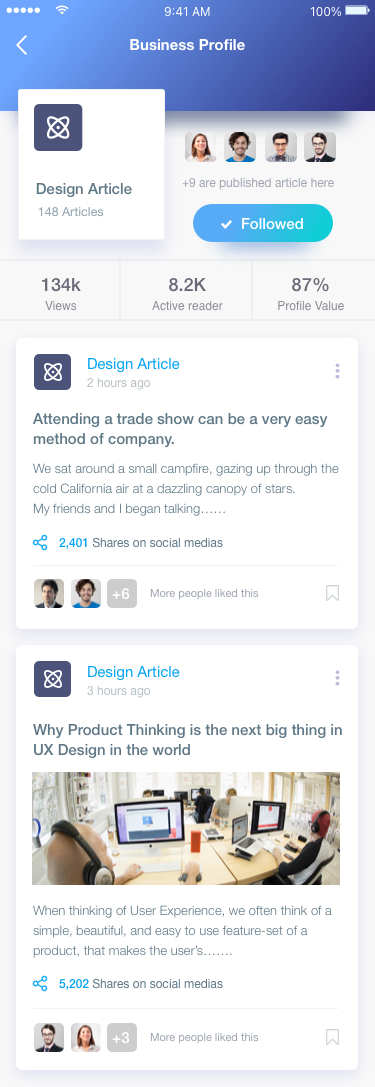
Text in this UI design:
Business Profile
Attending a trade show can be a very easy method of company.
We sat around a small campfire, gazing up through the cold California air at a dazzling canopy of stars.
My friends and I began talking……
2,401 Shares on social medias
Design Article
2 hours ago
More people liked this
+6
Why Product Thinking is the next big thing in UX Design in the world
When thinking of User Experience, we often think of a simple, beautiful, and easy to use feature-set of a product, that makes the user’s…….
5,202 Shares on social medias
Design Article
3 hours ago
More people liked this
+3
Design Article
148 Articles
+9 are published article here
Followed
134k
Views
87%
Profile Value
8.2K
Active reader